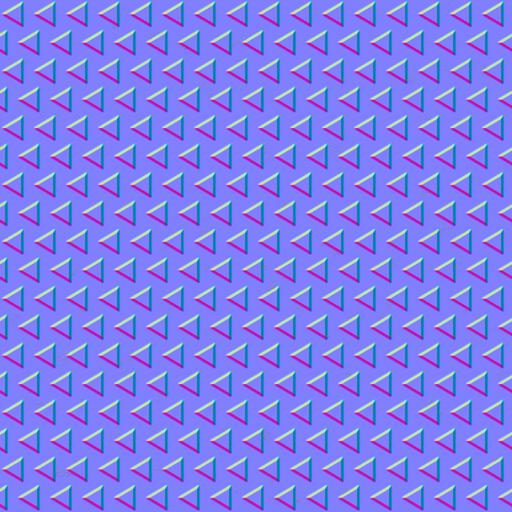
hole holes metal pattern perforated sheet sheets stamped